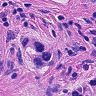
Metastatic tissue present: yes